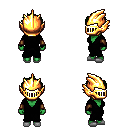
a pixel art fantasy rpg character, female body template, orc, green skin, black robe, red pants, green bedhead hairstyle, gold helm, leather bracers, white slippers, four views (front, back, left, right), 2x2 character sprite sheet, small pixel art, hard edges, no anti-aliasing